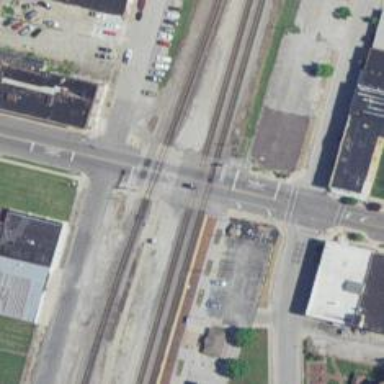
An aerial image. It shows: Railway crossing.